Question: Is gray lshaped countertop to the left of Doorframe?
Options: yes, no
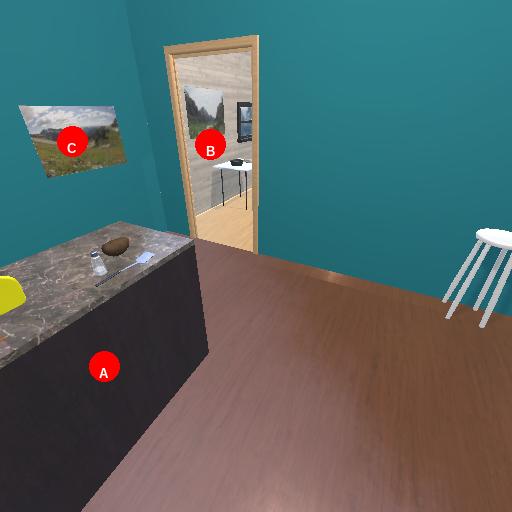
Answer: yes